Question: Using VB to query an access .mdb database via ADODB.
My date column holds both date and time, I would like to to build a query which will ignore the date, and refer only to the time in that column, in such a way, that will enable me to return records that have their time in between a range given by the user, ignoring the date.

I tried selecting between numbers, but I believe access I'm doing it wrong
'''
...WHERE [Date_Time_Of_Birth] Between #04:00:00# and #06:00:00#
'''
Just doesn't work as intended ... need a direction here.
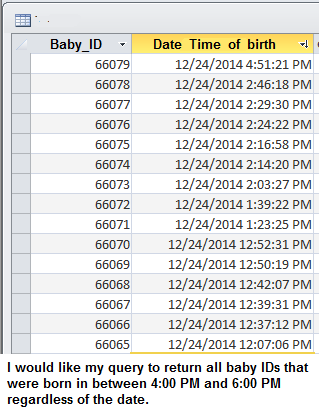
Answer: Use the <URL> to ignore the date portion of your values.
Also and are 4 and 6 AM. Since you want PM times, write the values as in one of these examples:
'''
WHERE TimeValue([Date_Time_Of_Birth]) Between #16:00:00# and #18:00:00#
WHERE TimeValue([Date_Time_Of_Birth]) Between #4 PM# and #6 PM#
'''